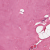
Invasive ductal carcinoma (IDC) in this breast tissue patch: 0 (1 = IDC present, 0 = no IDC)